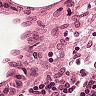
Metastatic tissue present: no